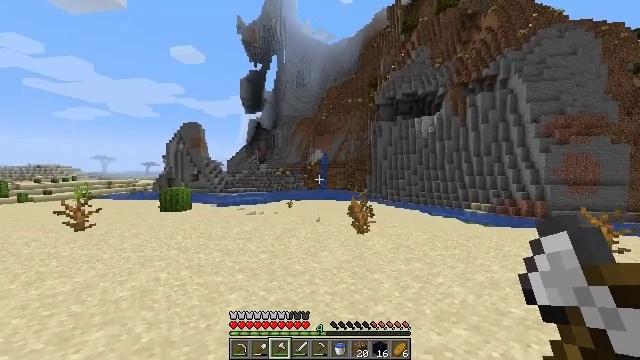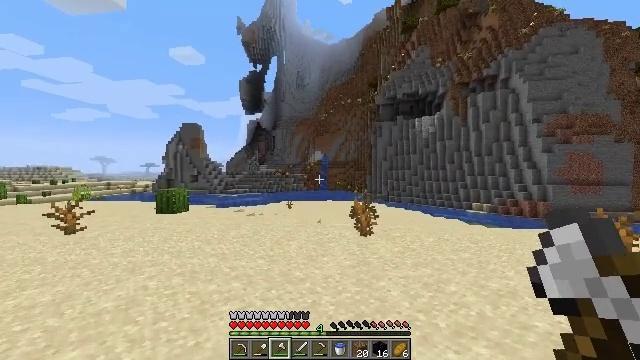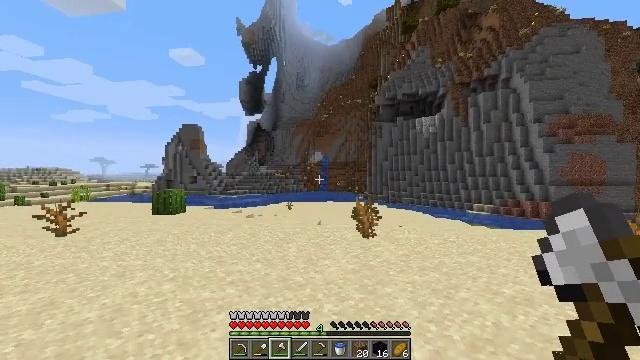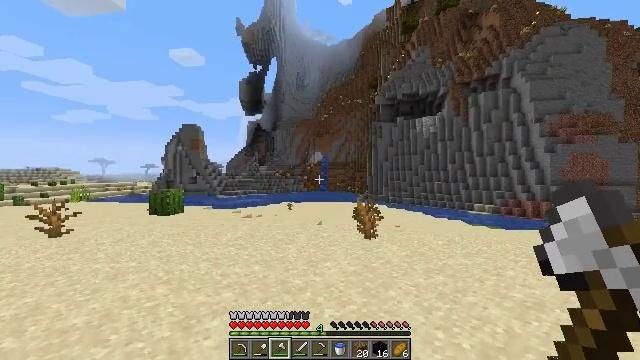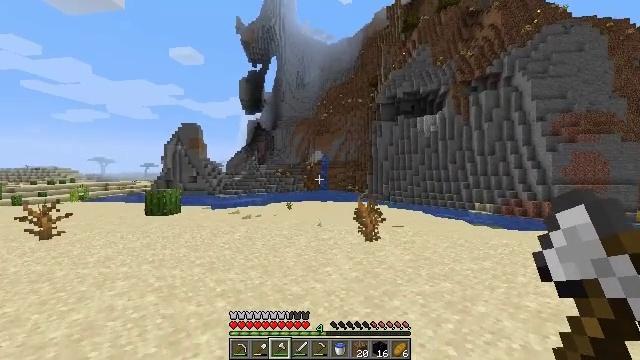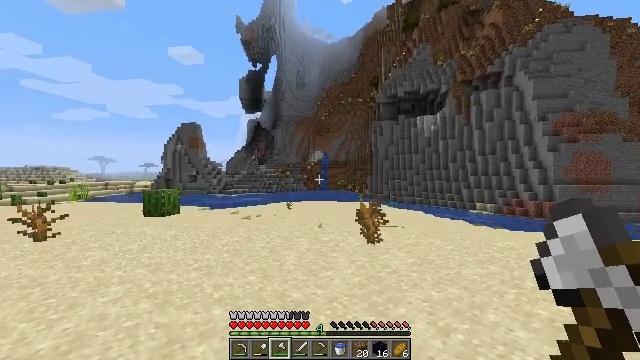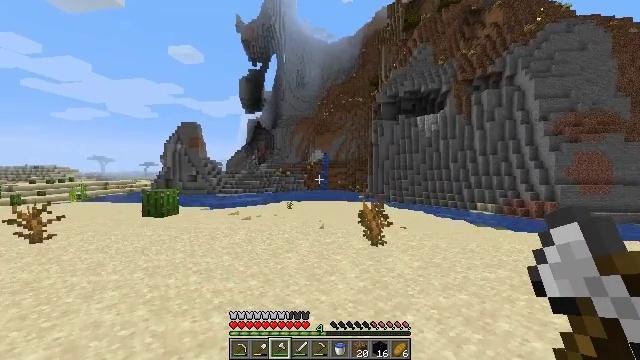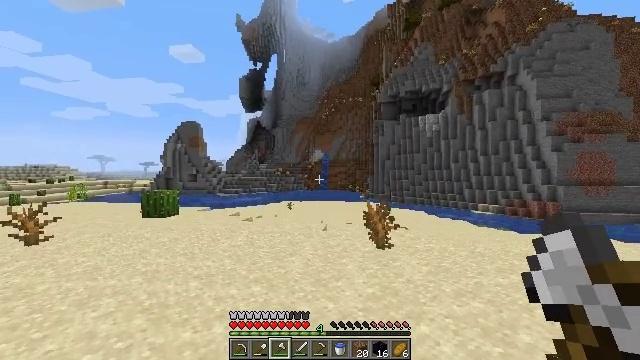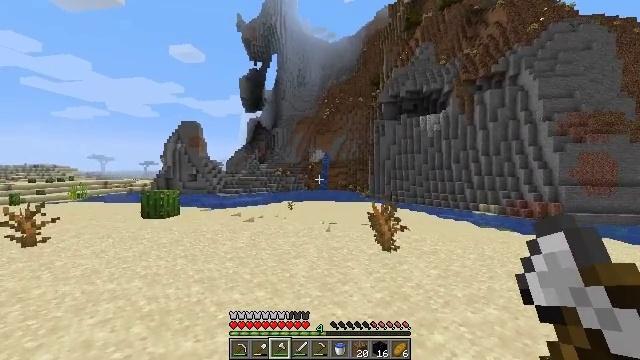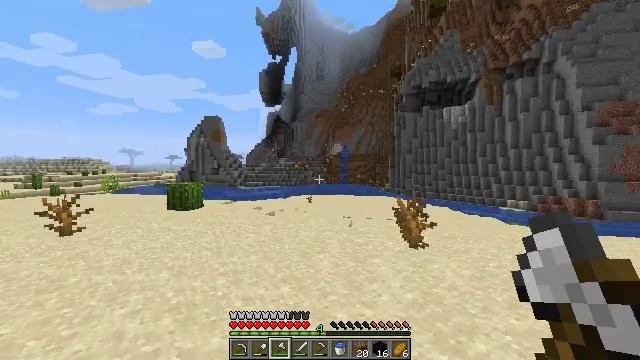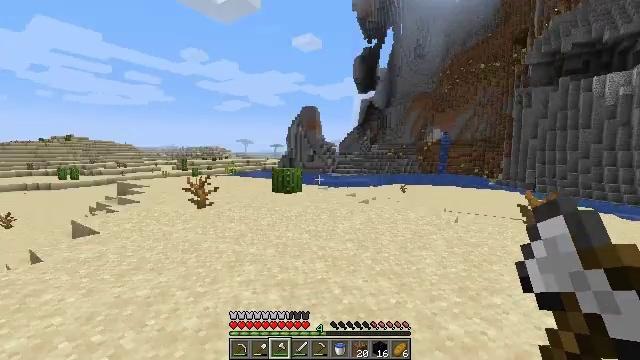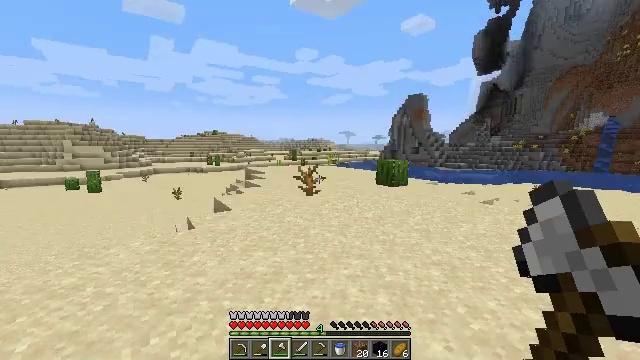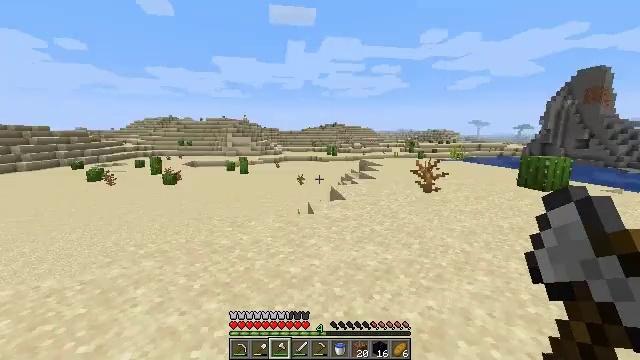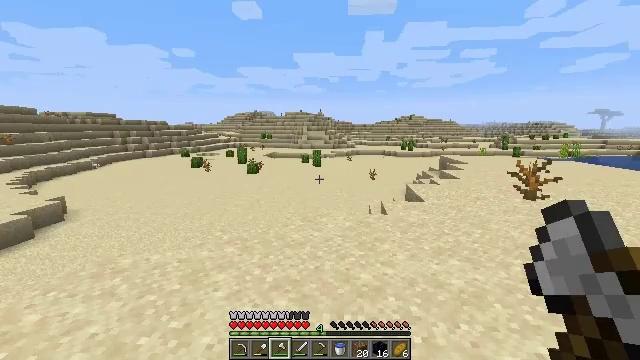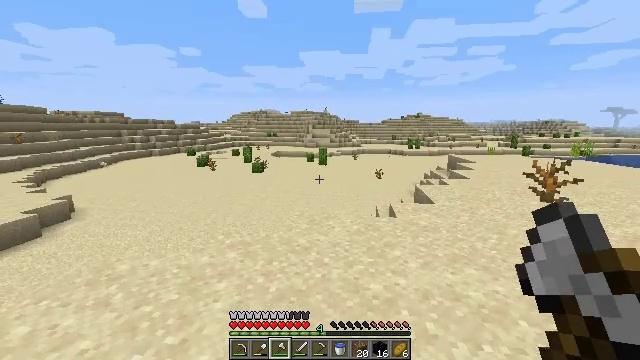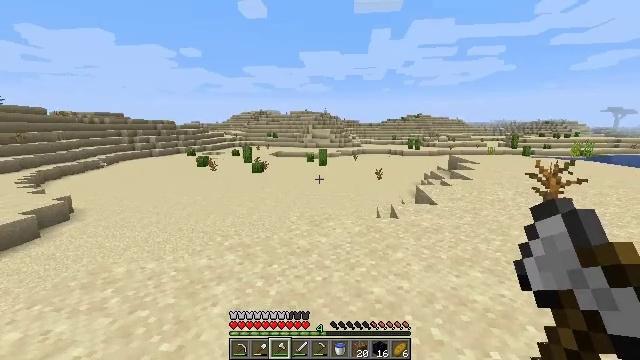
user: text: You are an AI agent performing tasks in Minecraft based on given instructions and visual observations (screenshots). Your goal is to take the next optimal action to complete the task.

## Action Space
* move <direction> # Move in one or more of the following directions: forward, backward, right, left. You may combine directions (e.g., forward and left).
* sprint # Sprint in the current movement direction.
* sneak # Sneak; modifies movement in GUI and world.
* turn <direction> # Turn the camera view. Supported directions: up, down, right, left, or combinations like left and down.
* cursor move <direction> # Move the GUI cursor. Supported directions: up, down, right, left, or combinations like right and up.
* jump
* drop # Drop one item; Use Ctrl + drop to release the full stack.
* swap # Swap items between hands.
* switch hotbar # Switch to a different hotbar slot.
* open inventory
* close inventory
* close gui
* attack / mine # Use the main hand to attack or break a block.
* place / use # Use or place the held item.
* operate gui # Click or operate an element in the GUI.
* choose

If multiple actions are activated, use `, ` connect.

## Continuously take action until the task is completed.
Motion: motion action
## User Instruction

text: Hunt a rabbit.
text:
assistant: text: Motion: move forward
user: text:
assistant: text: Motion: move forward
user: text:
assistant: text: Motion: move forward
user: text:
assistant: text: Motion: move forward
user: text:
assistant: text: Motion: move forward and move left
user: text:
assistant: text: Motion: move forward and move left
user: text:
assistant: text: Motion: move forward and move left
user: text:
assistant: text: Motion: move forward and move left
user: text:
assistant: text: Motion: move forward and move left, turn left and down
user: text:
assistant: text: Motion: move forward and move left, turn left and down
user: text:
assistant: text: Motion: move forward and move left, turn left and down
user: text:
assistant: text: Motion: move forward and move left, turn left and down
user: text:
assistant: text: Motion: move forward, turn left and down
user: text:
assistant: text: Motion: turn left
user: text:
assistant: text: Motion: no_op
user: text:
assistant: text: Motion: no_op
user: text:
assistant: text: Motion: no_op
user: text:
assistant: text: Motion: no_op
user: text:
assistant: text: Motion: move forward
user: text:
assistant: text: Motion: move forward, turn left
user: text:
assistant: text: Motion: move forward, turn left and down
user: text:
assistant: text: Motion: move forward and move right, turn left
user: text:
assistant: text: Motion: move forward and move right, turn left
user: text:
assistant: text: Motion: move forward and move right, turn left
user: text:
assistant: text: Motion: move forward and move right
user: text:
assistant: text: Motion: move forward and move right
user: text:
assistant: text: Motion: move forward and move right
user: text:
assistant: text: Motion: move forward and move right
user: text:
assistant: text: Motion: move right
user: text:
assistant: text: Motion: no_op